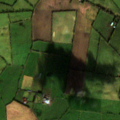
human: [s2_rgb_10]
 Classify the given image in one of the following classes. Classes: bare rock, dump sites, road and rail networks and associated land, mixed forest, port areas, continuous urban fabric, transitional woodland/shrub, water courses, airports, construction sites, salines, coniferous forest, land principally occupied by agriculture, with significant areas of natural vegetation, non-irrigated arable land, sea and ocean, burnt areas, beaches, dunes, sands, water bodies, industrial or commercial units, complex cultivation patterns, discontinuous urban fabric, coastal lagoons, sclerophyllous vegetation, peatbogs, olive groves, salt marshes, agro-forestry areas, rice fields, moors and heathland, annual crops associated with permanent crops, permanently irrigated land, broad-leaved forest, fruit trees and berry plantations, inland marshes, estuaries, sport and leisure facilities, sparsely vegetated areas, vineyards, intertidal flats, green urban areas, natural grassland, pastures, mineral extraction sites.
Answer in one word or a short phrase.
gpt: non-irrigated arable land, pastures